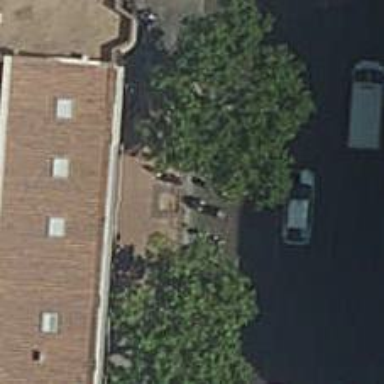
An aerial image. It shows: Motorcycle parking facility.